Question: I am trying to create a line graph in ggplot2 that combines different line styles for some variable and different markers for other variables.
Example 1 graphs each variable with a different line style, Example 2 graphs each with a different marker, and Example 3 graphs each with different lines AND markers.
I'm trying to graph X2 and X3 with different line styles (solid, dashed) and then X4 and X5 as solid lines with different markers (circles, square, whatever).
Is there any way to do this??
'''
library(ggplot2)
library(reshape2)
set.seed <- 1
df <- data.frame(cbind(seq(1,10,1),matrix(rnorm(100,1,20), 10, 4)))
d <- melt(df, id="X1")
# Example 1: different line styles
ggplot(d, aes(x=X1, y=value, color=variable)) +
geom_line(aes(linetype=variable), size=1)
# Example 2: different markers for each line
ggplot(d, aes(x=X1, y=value, color=variable)) +
geom_line() + geom_point(aes(shape=variable, size=4))
# Example 3: differnt line styles & different markers (You see this graph below)
ggplot(d, aes(x=X1, y=value, color=variable)) +
geom_line(aes(linetype=variable), size=1) +
geom_point(aes(shape=variable, size=4))
'''

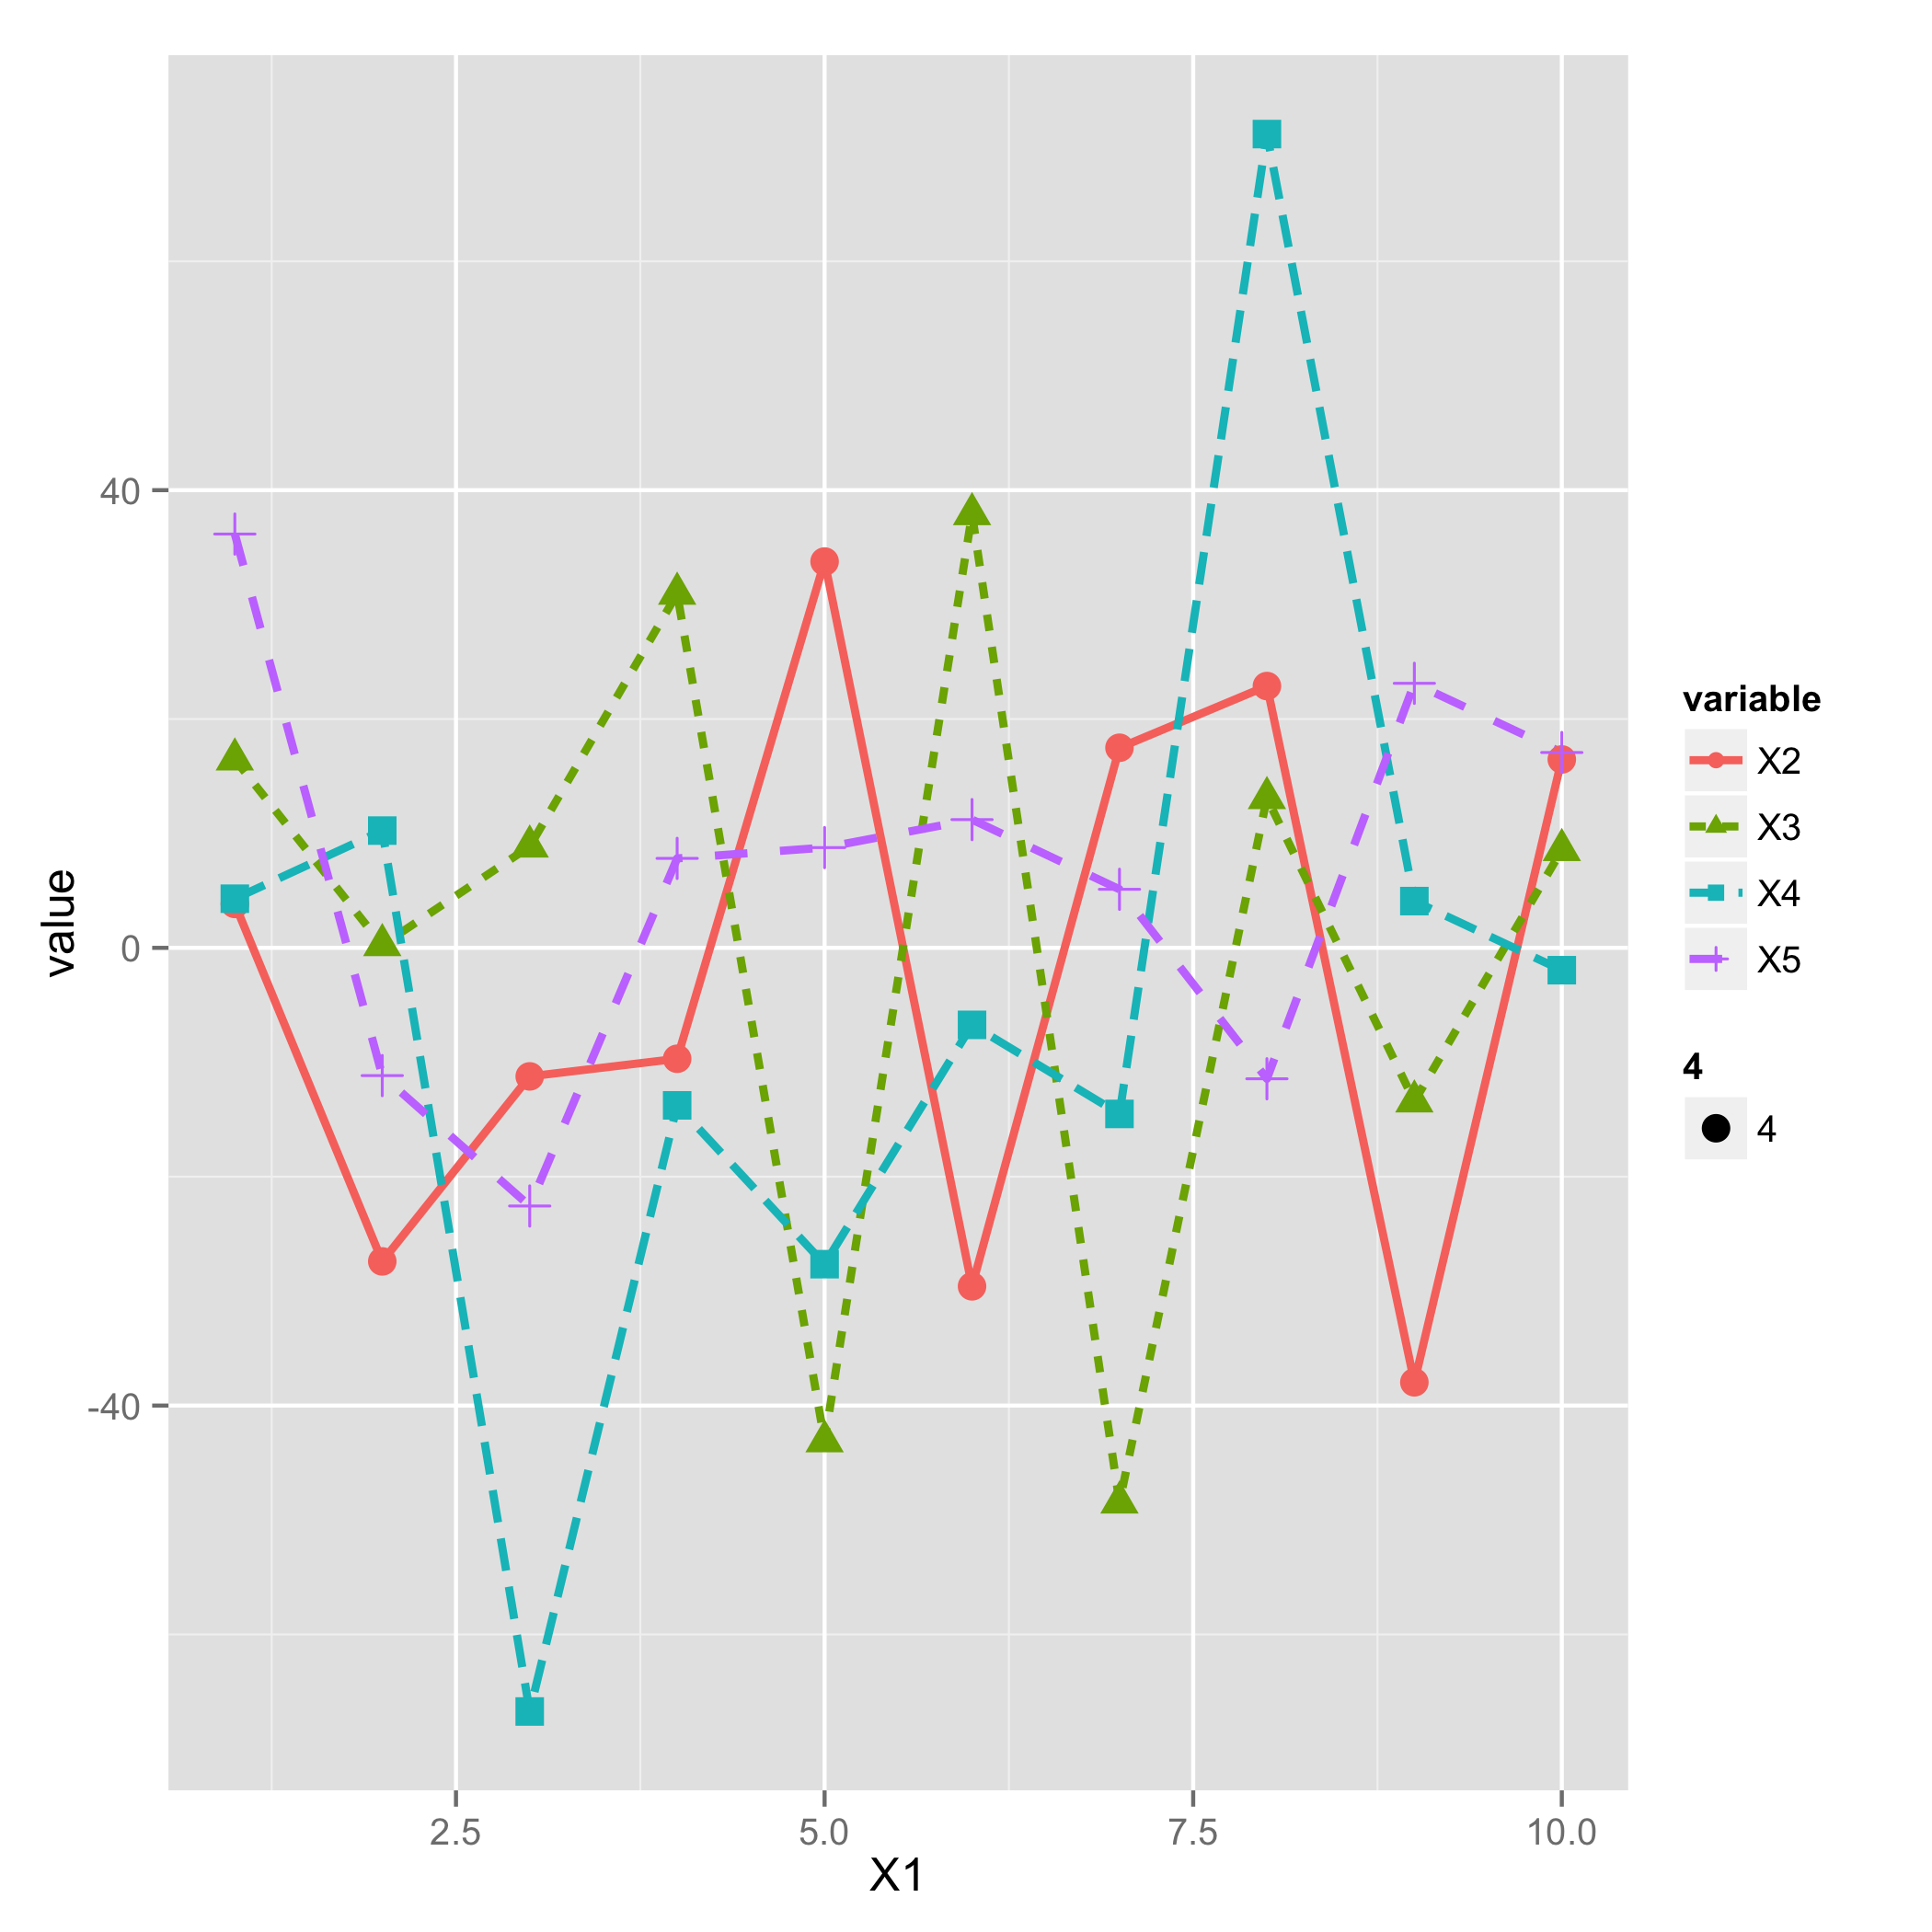
Answer: Here is one approach. You can use two more functions to control shape and line type. 'scale_linetype_manual' allows you to manually assign line types. Likewise, 'scale_shape_manual' allows you to manually assigns whichever shape you want.
'''
# Example 3: differnt line styles & different markers
ggplot(d, aes(x=X1, y=value, color=variable)) +
geom_line(aes(linetype=variable), size=1) +
geom_point(aes(shape=variable, size=4)) +
scale_linetype_manual(values = c(1,2,1,1)) +
scale_shape_manual(values=c(0,1,2,3))
'''